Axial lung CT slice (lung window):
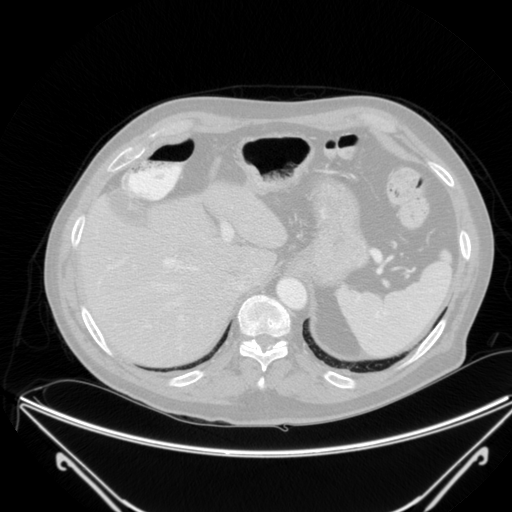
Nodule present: no